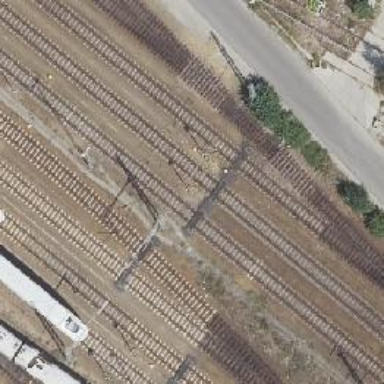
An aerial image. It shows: Electrified rail siding with contact line.